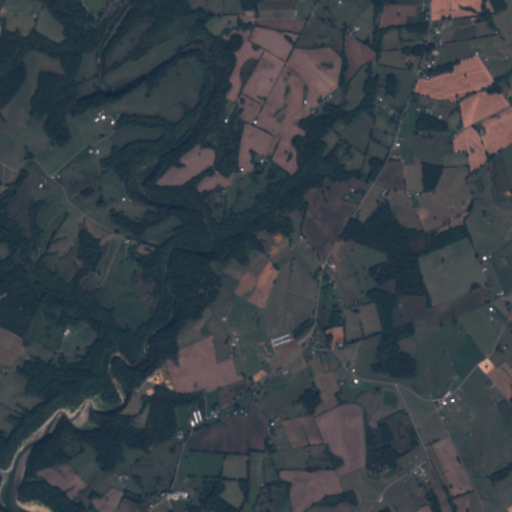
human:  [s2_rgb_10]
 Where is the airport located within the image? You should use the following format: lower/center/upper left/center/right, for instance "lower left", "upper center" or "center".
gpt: There is no airport in the image.